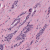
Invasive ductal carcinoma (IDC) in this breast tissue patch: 1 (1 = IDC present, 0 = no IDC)